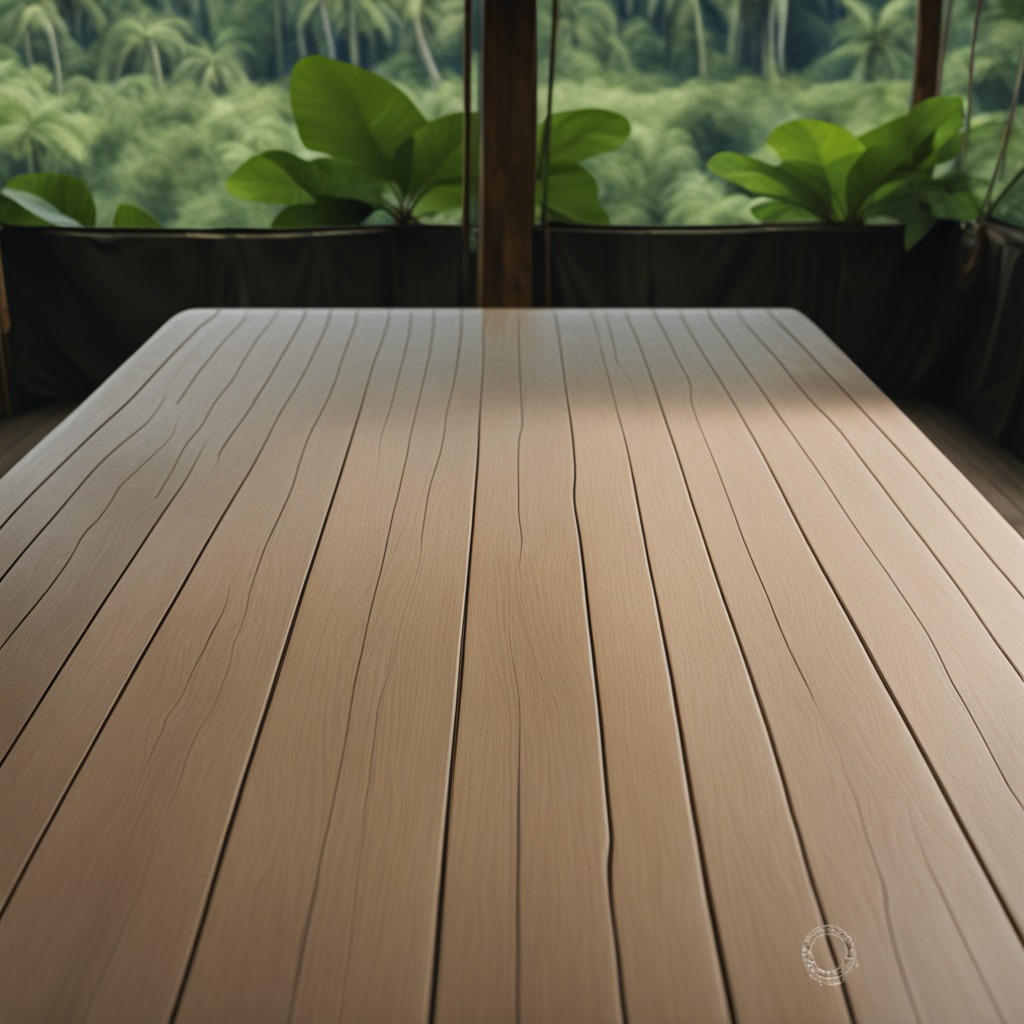
A metal nut is lying on the wooden table.